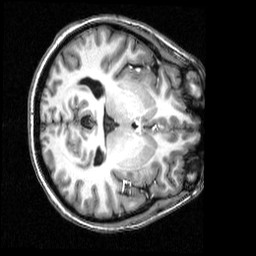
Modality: T1w
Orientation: axial
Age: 26
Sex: female